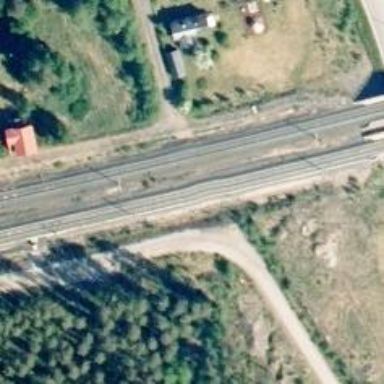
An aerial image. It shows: Railway with continuous electrified contact line.